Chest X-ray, PA view. Patient: 58 years old, sex F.
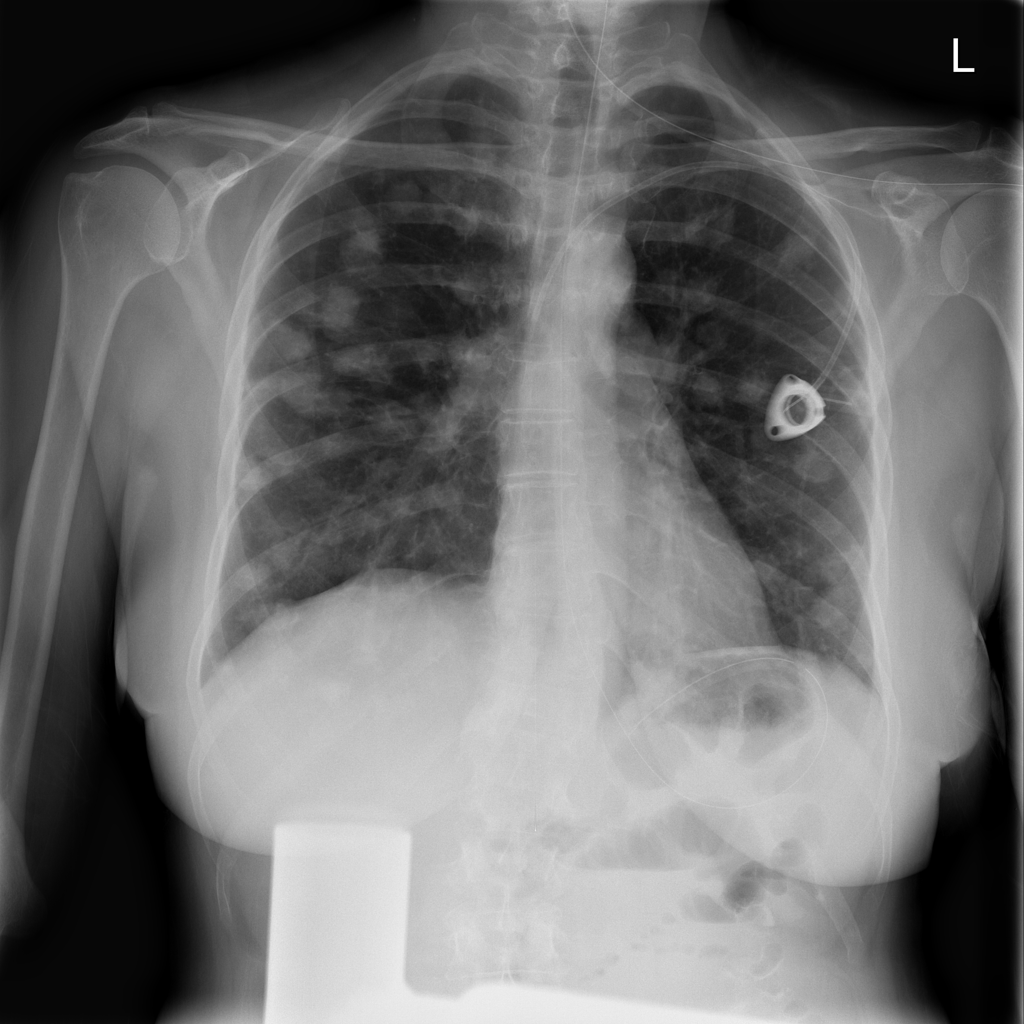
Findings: No Finding